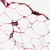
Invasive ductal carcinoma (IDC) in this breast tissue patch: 0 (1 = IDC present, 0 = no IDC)